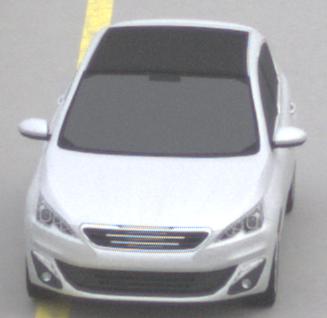
Make: Peugeot
Model: 308 VTi 82
Detailed model: 308 (II)
Model produced from: 2013/09
Model produced until: 2014/11
Doors: 5
Color: white
Road condition: dry road
Daytime: morning or afternoon
Contrast: low contrast